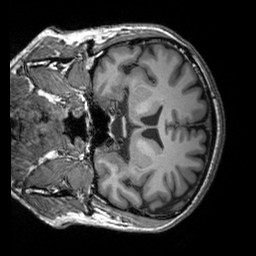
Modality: T1w
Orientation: coronal
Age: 54
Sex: male
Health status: healthy
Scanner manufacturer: siemens
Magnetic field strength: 3 T
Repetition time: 2.3 s
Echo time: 0.00303 s